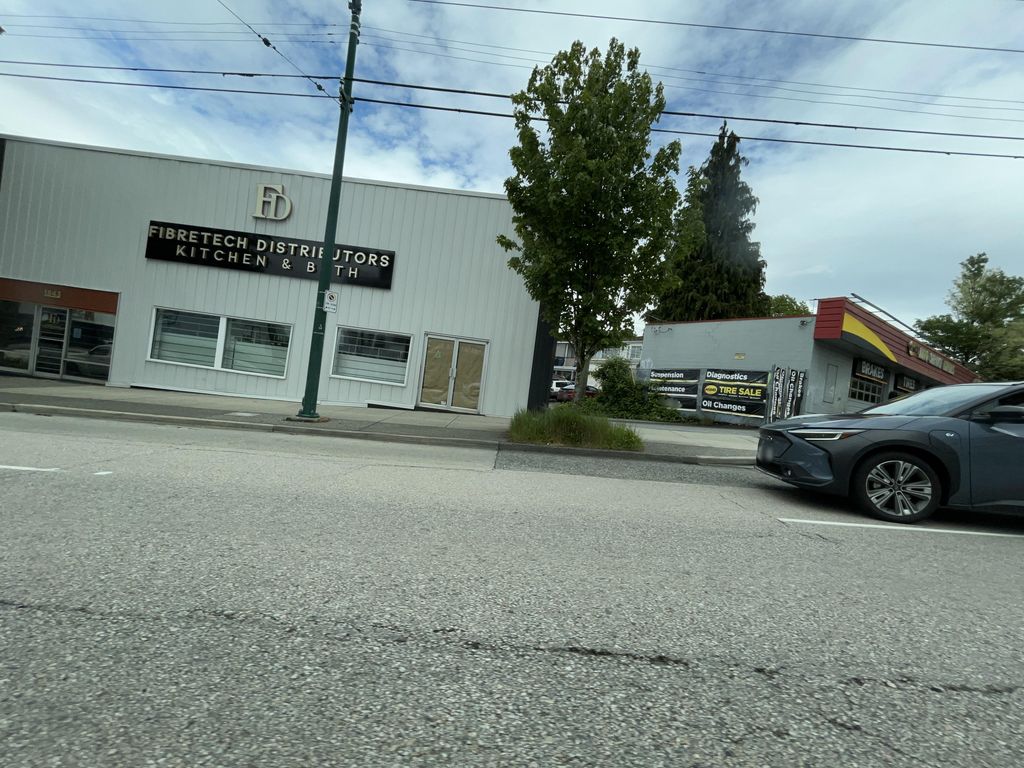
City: vancouver